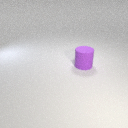
large purple rubber cylinder